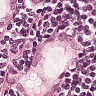
Metastatic tissue present: yes